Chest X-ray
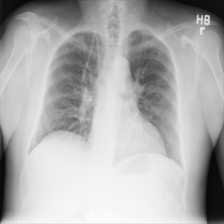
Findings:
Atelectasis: negative
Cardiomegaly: negative
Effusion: negative
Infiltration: negative
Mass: negative
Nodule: negative
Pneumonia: negative
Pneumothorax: negative
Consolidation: negative
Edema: negative
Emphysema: negative
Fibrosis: negative
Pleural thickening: negative
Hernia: negative